Question: I have got a page layout with two controllers at the same time, one holds the data displayed as kind of side navigation, based on data stored the browsers local storage and at least one other controller, which is bind to a route and view.
I created this little wire frame graphic below which show the page layout:

The second controller is used for manipulating the local stored data and performs actions like adding a new item or deleting an existing one. My goal is to keep the data in sync, if an item got added or deleted by the 'ManageListCrtl' the side navigation using the 'ListCtrl' should get updated immediately.
I archived this by separating the local storage logic into a service which performs a broadcast when the list got manipulated, each controller listens on this event and updates the scope's list.
This works fine, but I'm not sure if there is the best practice.
Here is a stripped down version of my code containing just the necessary parts:
'''
angular.module('StoredListExample', ['LocalObjectStorage'])
.service('StoredList', function ($rootScope, LocalObjectStorage) {
this.add = function (url, title) {
// local storage add logic
$rootScope.$broadcast('StoredList', list);
};
this.delete = function (id) {
// local storage delete logic
$rootScope.$broadcast('StoredList', list);
};
this.get = function () {
// local storage get logic
};
});
angular.module('StoredListExample')
.controller('ListCtrl', function ($scope, StoredList) {
$scope.list = StoredList.get();
$scope.$on('StoredList', function (event, data) {
$scope.list = data;
});
});
angular.module('StoredListExample')
.controller('ManageListCtrl', function ($scope, $location, StoredList) {
$scope.list = StoredList.get();
$scope.add = function () {
StoredList.add($scope.url, $scope.title);
$location.path('/manage');
};
$scope.delete = function (id) {
StoredList.delete(id);
};
$scope.$on('StoredList', function (event, data) {
$scope.list = data;
});
});
'''
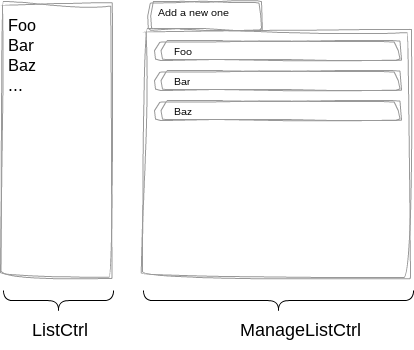
Answer: I don't see anything wrong with doing it this way. Your other option of course is to just inject $rootScope into both controllers and pub/sub between them with a $rootScope.$broadcast and a $rootScope.$on.
'''
angular.module('StoredListExample')
.controller('ListCtrl', function ($scope, $rootScope) {
$scope.list = [];
$rootScope.$on('StoredList', function (event, data) {
$scope.list = data;
});
});
angular.module('StoredListExample')
.controller('ManageListCtrl', function ($scope, $rootScope, $location) {
$scope.list = [];
$scope.add = function () {
//psuedo, not sure if this is what you'd be doing...
$scope.list.push({ url: $scope.url, title: $scope.title});
$scope.storedListUpdated();
$location.path('/manage');
};
$scope.delete = function (id) {
var index = $scope.list.indexOf(id);
$scope.list.splice(index, 1);
$scope.storedListUpdated();
};
$scope.storedListUpdated = function () {
$rootScope.$broadcast('StoredList', $scope.list);
};
});
'''
Additionally, you can achieve this in a messy but fun way by having a common parent controller. Whereby you would $emit up a 'StoredListUpdated' event from 'ManageListCtrl' to the parent controller, then the parent controller would $broadcast the same event down to the 'ListCtrl'. This would allow you to avoid using $rootScope, but it would get pretty messy in terms of readability as you add more events in this way.